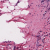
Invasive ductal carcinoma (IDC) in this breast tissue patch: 1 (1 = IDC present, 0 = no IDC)